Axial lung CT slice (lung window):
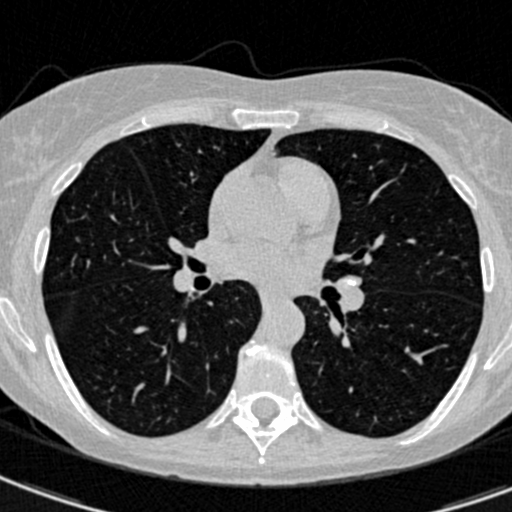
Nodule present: no